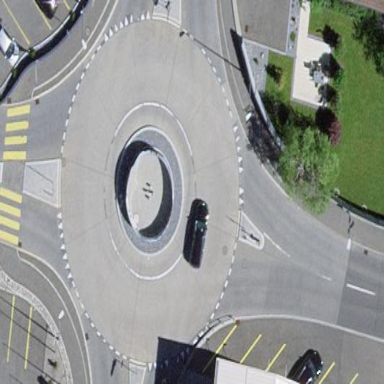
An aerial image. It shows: Secondary road with asphalt surface leading to roundabout.